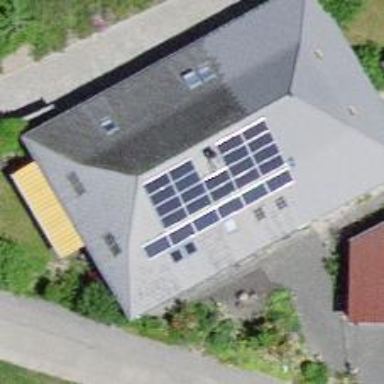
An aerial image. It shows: Solar power generator using photovoltaic method with solar photovoltaic panel types.